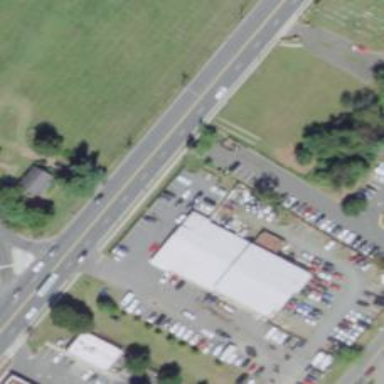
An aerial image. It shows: Car rental service.